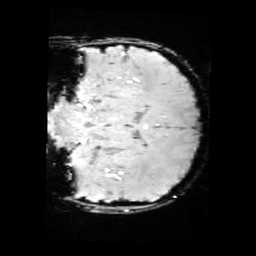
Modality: SWI
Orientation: coronal
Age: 11
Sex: male
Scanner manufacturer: siemens
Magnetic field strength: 3 T
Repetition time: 0.027 s
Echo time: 0.02 s